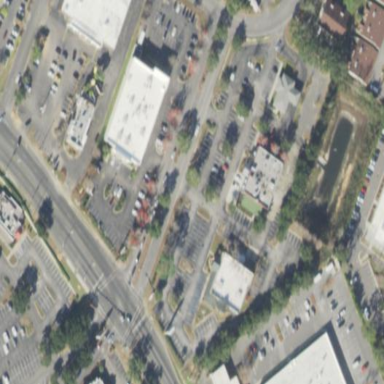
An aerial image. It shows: Retail area.